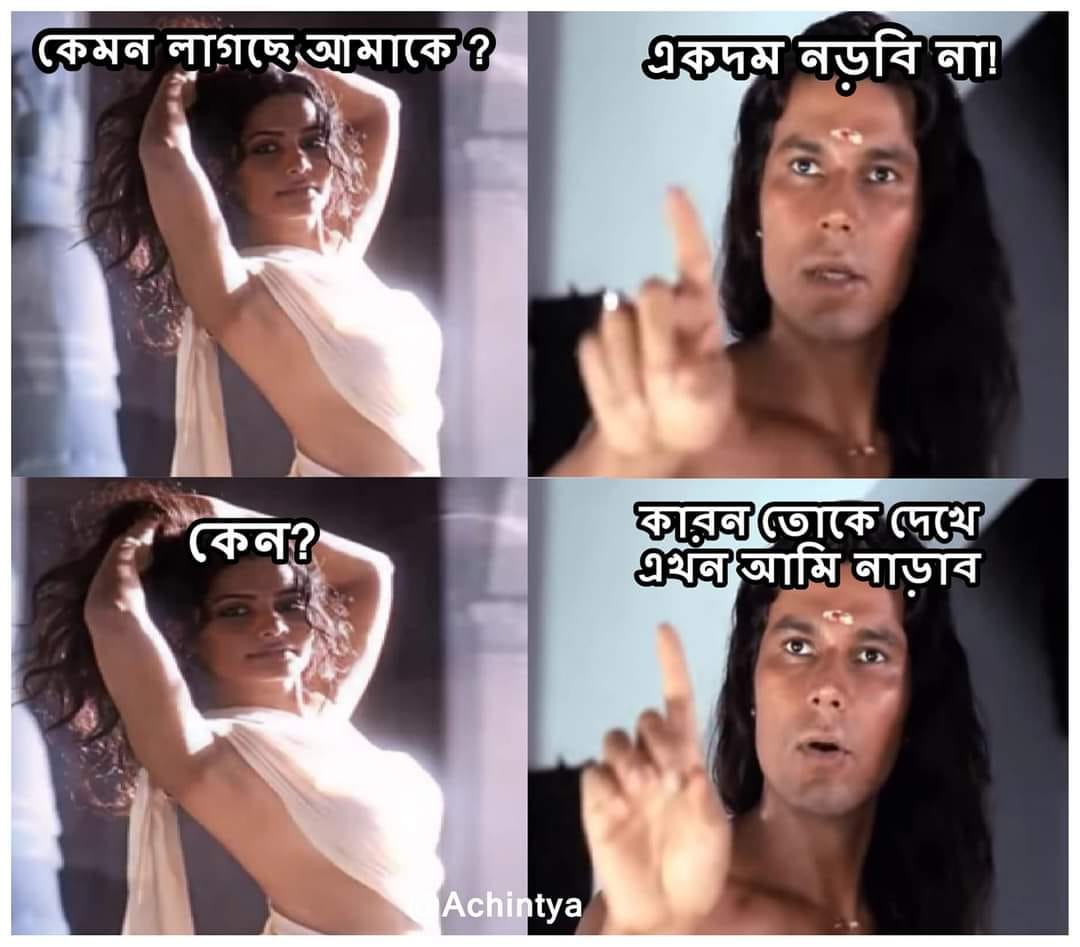
Caption: কেমন লাগছে আমাকে    একদম নড়বি না !     কেন ?    কারন তোকে দেখে এখন আমি নাড়াব
Label: hate